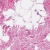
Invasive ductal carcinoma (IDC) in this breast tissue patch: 0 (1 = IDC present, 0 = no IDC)